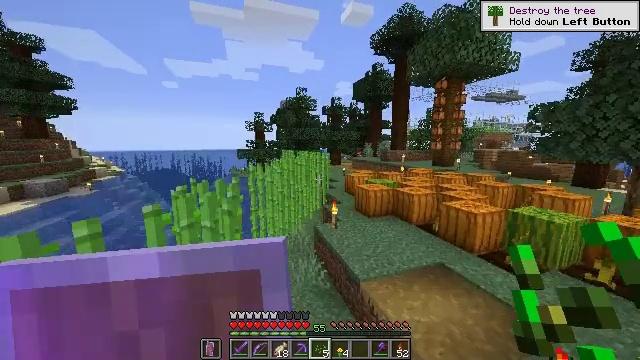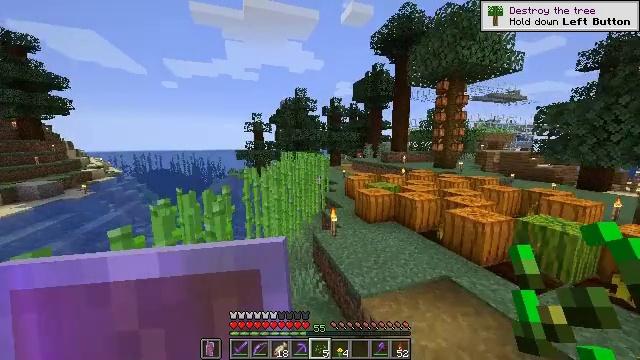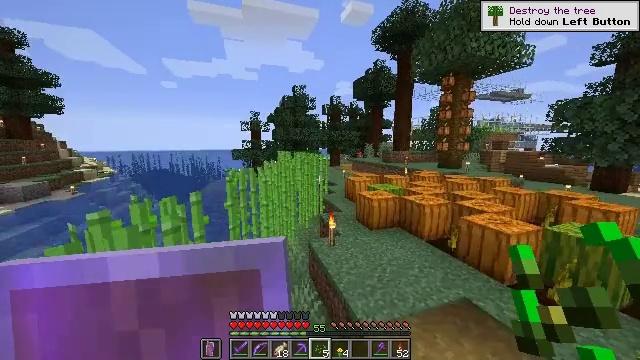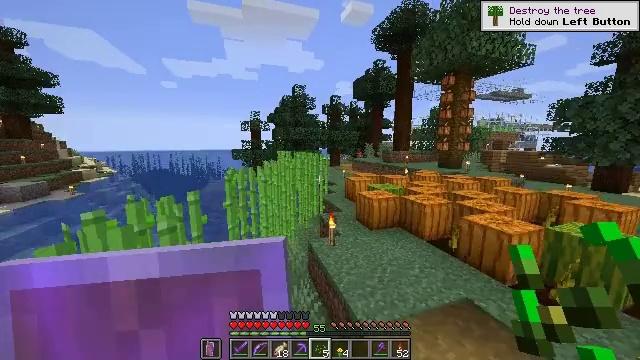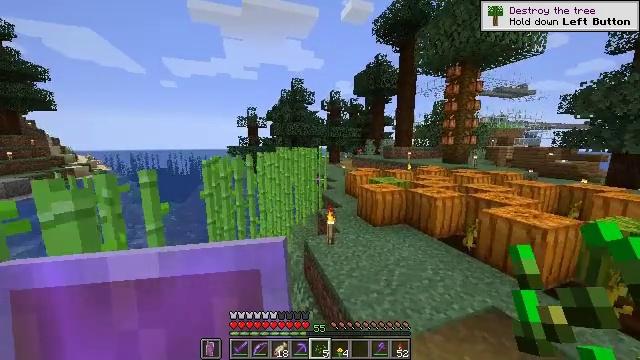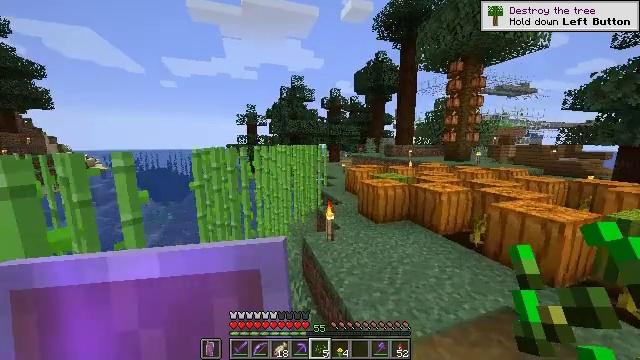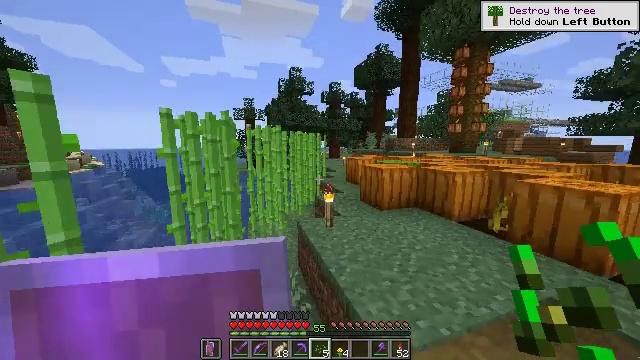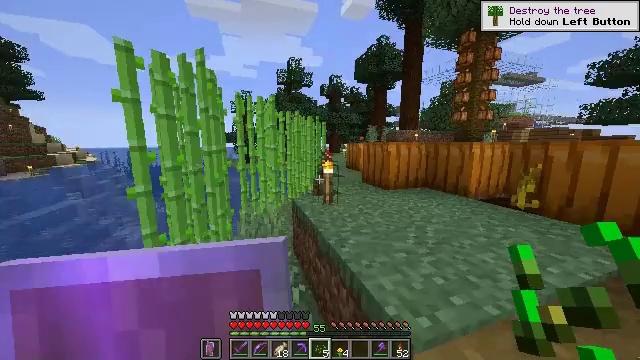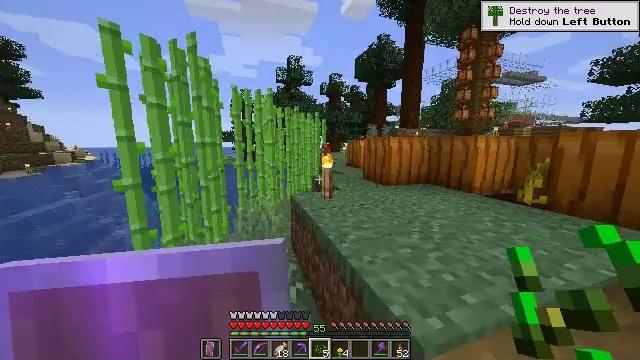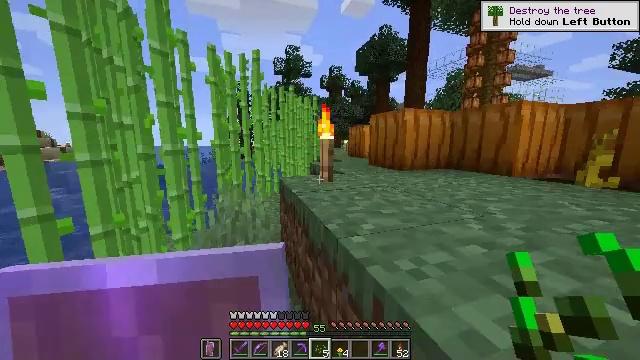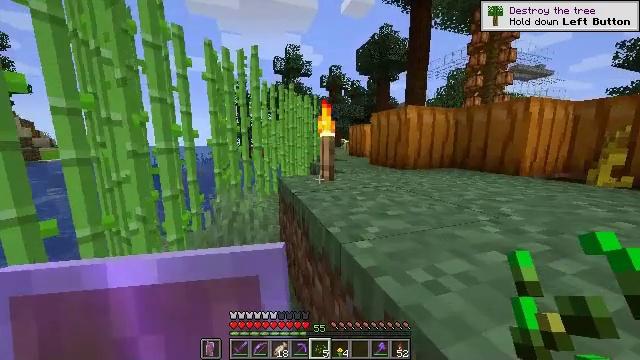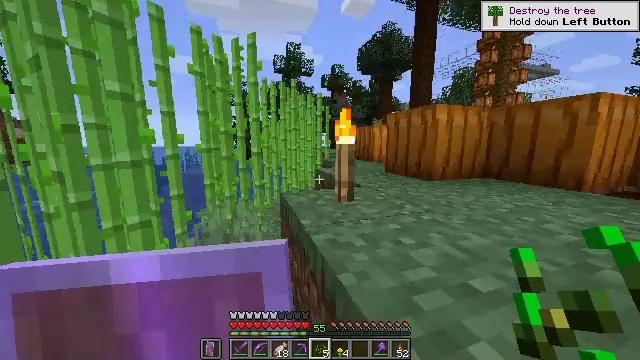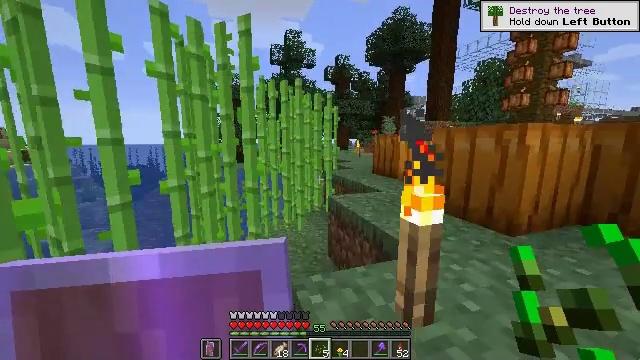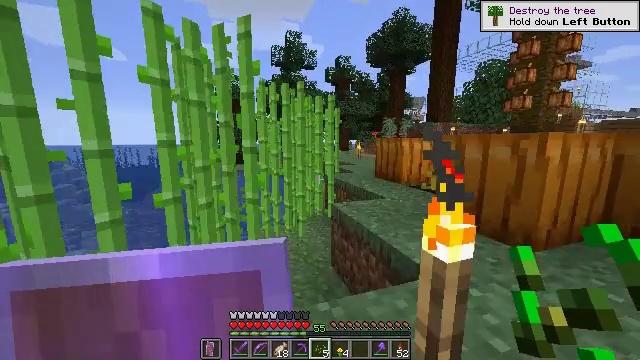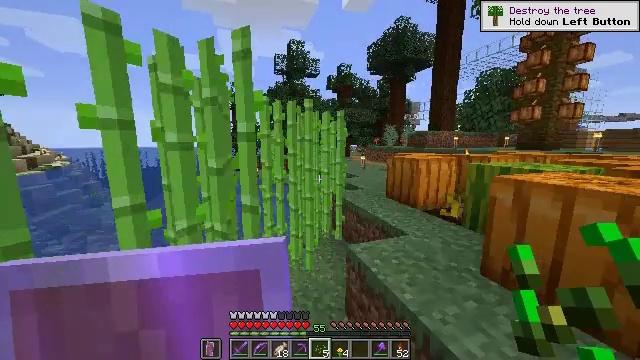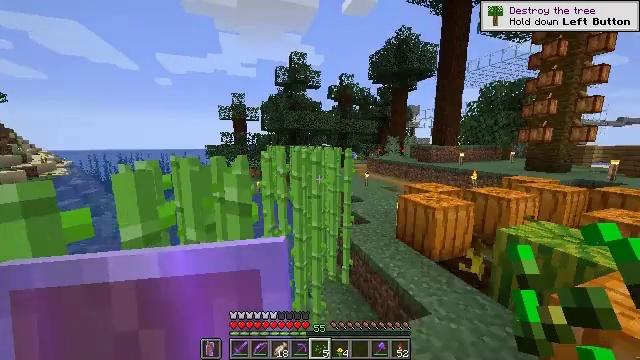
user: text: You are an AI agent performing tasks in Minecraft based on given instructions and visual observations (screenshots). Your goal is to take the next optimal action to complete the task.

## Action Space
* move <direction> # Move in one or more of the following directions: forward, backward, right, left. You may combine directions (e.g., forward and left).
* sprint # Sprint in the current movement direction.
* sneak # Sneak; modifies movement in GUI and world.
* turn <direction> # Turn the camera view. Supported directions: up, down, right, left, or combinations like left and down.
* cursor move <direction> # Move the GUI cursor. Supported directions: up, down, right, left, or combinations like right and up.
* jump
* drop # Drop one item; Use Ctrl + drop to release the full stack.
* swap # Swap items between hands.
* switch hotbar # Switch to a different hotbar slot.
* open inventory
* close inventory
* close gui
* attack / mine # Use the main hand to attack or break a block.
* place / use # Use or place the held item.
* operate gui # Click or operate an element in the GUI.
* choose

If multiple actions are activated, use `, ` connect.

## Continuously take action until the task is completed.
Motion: motion action
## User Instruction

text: Mine the sticky piston.
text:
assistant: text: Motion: move forward, sprint
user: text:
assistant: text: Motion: move forward, sprint
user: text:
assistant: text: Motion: move forward, sprint
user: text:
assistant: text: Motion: move forward, sprint
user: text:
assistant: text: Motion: move forward, sprint
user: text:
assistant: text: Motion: move forward, sprint
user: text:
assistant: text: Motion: move forward, sprint
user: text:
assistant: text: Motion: move forward, sprint, jump
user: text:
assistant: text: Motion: move forward, sprint, jump
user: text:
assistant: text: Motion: move forward, sprint, jump
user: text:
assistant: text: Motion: move forward, sprint, jump
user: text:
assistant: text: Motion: move forward, sprint, jump
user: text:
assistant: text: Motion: move forward, sprint, jump
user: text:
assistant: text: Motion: move forward, sprint, jump
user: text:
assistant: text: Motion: move forward, sprint, jump
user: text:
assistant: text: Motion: move forward, sprint, jump
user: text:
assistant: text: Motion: move forward, sprint, jump
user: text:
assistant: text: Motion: move forward, sprint, jump
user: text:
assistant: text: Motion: move forward, sprint, turn right, jump
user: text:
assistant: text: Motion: move forward, sprint, turn right and down
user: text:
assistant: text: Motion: move forward, sprint, turn right
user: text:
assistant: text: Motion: move forward, sprint
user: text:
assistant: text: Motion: move forward, sprint
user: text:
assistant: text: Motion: move forward, sprint
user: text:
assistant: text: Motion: move forward, sprint, jump
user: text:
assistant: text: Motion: move forward, sprint, jump
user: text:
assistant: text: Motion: move forward, sprint, jump
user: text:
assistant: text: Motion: move forward, sprint, turn left, jump
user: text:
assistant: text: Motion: move forward, sprint, turn left, jump
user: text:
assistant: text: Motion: move forward, sprint, jump